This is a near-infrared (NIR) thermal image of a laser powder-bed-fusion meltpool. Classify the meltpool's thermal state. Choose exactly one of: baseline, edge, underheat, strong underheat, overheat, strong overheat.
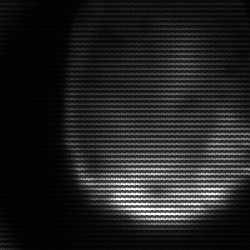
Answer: edge